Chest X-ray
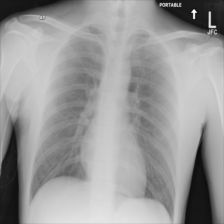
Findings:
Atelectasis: negative
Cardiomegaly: negative
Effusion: negative
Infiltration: negative
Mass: negative
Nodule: negative
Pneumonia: negative
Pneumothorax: negative
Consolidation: negative
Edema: negative
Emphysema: negative
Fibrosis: negative
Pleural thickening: negative
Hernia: negative